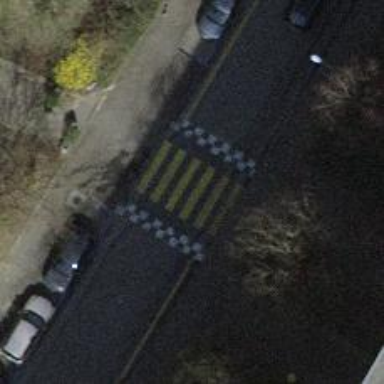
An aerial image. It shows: Zebra crossing on the road.